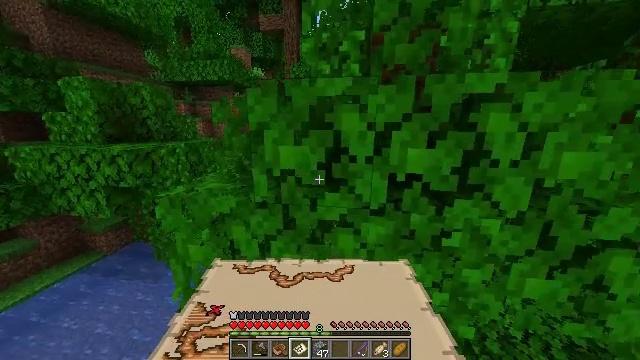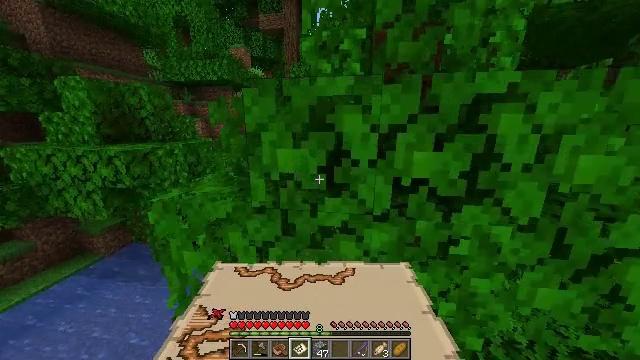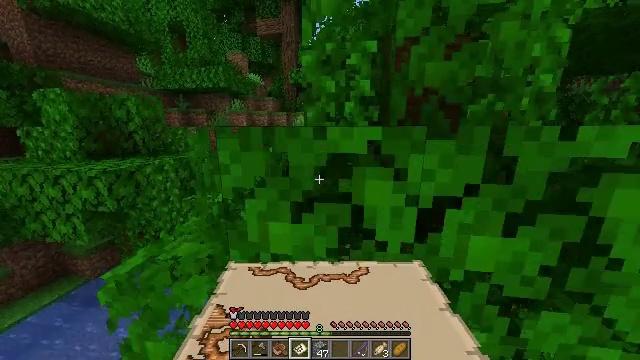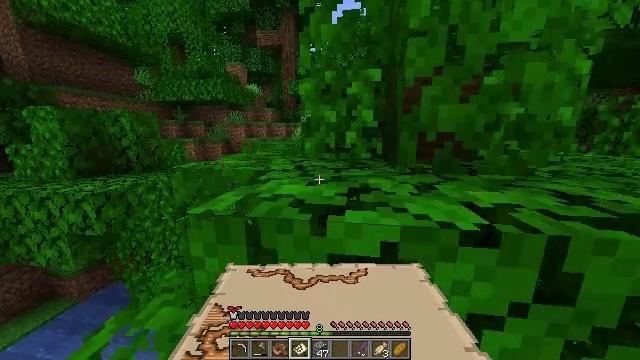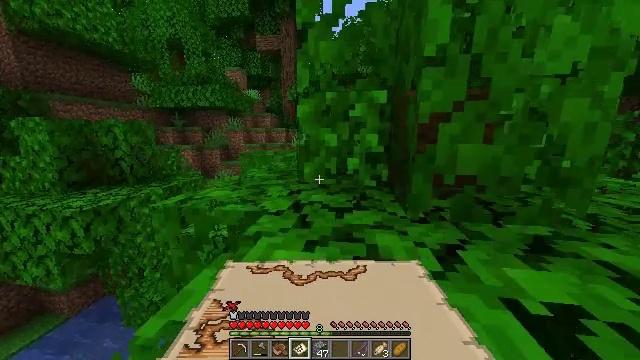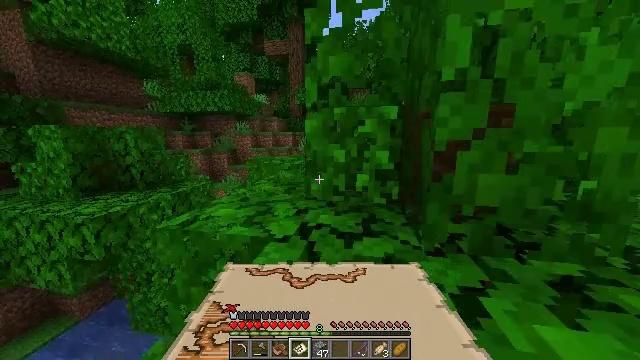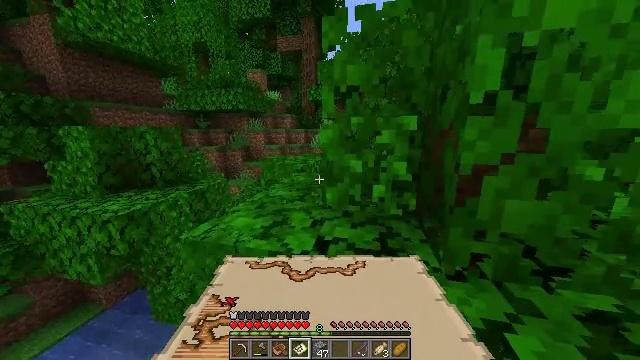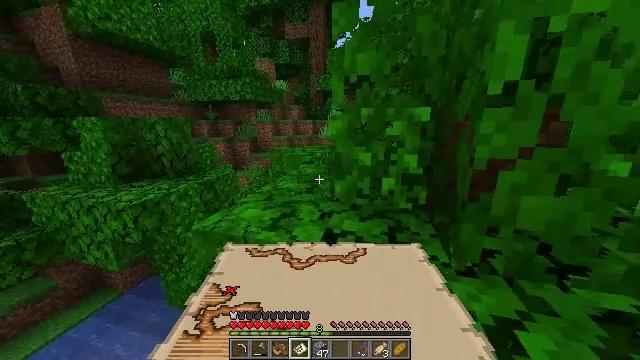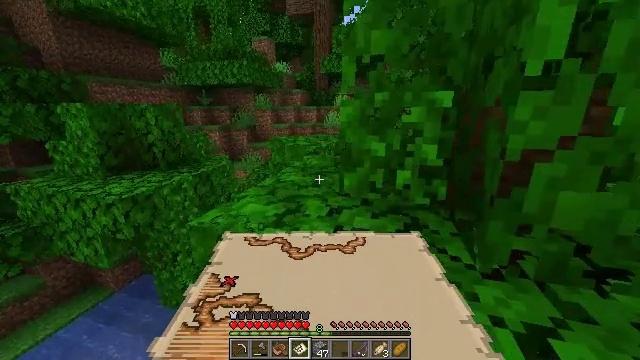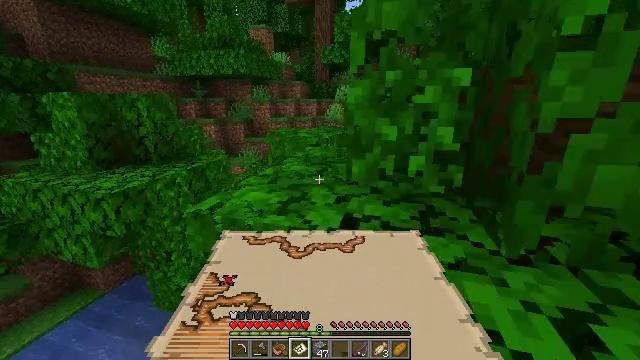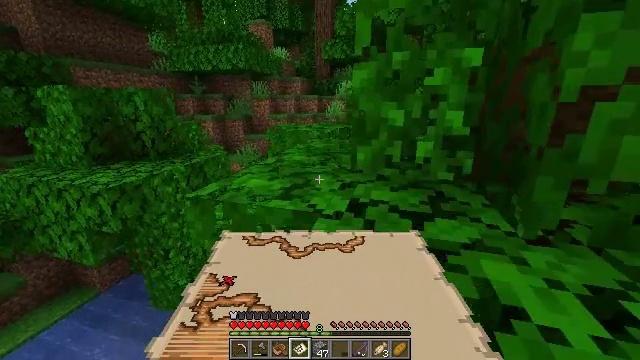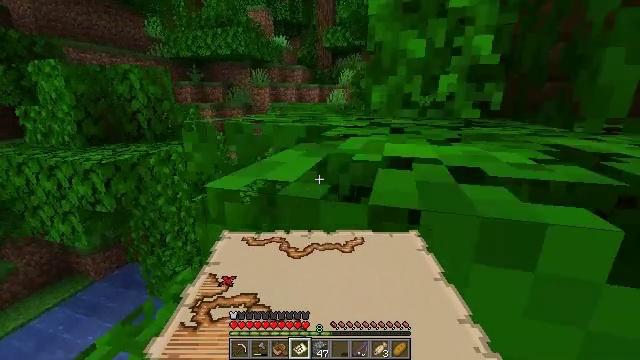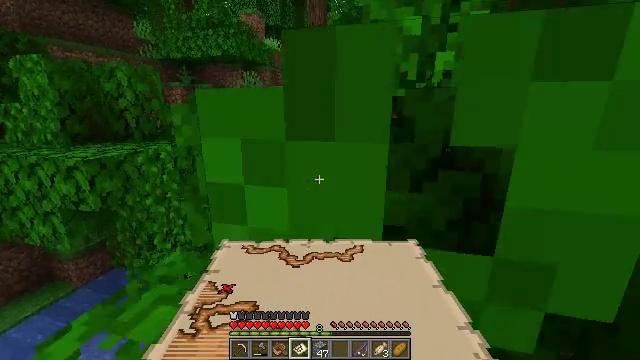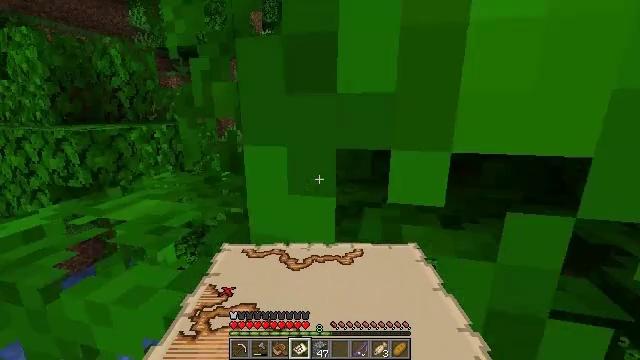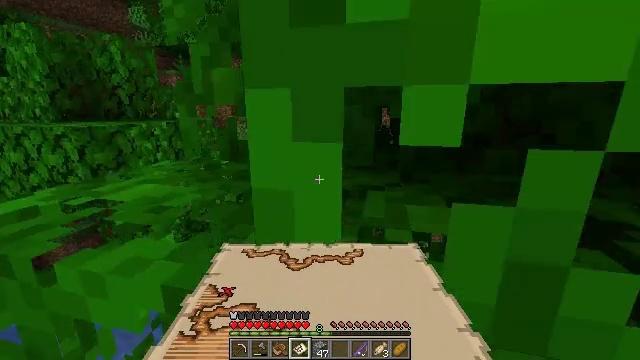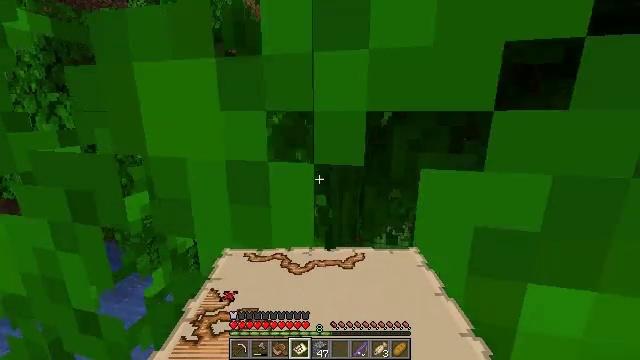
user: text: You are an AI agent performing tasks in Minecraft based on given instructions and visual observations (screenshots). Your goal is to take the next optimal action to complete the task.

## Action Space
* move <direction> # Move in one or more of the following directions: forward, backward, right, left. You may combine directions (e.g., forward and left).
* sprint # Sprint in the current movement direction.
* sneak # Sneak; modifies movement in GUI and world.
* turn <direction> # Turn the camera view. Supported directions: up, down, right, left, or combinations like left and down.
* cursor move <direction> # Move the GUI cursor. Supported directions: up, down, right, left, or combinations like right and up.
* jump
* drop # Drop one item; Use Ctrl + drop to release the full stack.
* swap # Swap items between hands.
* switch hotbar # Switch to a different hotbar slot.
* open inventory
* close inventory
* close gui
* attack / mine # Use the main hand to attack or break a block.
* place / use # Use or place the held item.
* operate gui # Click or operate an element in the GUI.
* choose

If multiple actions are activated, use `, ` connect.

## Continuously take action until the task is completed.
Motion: motion action
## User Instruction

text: Collect jungle leaves by breaking them.
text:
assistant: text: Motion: move forward
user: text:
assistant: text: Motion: move forward, jump
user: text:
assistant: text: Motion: move forward, sprint, turn up, jump
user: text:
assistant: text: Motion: move forward, sprint, jump
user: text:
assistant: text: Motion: move forward, sprint, turn left, jump
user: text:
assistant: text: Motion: move forward, sprint, turn left and down, jump
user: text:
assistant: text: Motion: move forward, sprint, turn left and down, jump
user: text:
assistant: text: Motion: move forward, sprint, turn down, jump
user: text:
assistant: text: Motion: move forward, sprint, jump
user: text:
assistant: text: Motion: move forward, sprint, jump
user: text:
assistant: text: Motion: move forward, sprint, jump
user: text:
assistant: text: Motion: move forward, sprint, turn right and up, jump
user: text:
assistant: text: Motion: move forward, sprint, jump
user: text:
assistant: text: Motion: move forward, sprint
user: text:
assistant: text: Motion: move forward, sprint
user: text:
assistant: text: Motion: move forward, sprint
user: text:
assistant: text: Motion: move forward, sprint
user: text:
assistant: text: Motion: move forward, sprint, jump
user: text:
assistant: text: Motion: move forward, sprint, jump
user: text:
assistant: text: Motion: move forward, sprint, jump
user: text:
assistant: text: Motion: move forward and move left, sprint, turn left, jump
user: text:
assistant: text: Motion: move forward and move left, sprint, turn left and down, jump
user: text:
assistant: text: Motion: move forward and move left, sprint, turn down, jump
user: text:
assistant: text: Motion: move forward and move left, sprint, jump
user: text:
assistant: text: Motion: move forward and move left, sprint, turn down, jump
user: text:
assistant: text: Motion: move forward and move left, sprint
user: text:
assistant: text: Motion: move forward and move left, sprint, turn right and down
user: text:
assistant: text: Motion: move forward and move left, sprint, turn right and down
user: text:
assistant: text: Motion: move forward and move left, sprint, turn down
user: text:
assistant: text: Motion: move forward, sprint